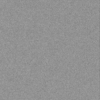
Label: dusty